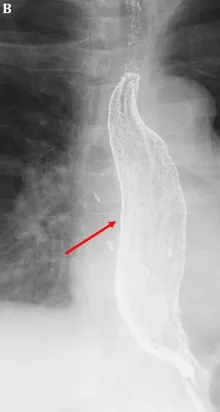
After one year of bisphosphonate cessation.
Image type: radiology (x_ray)